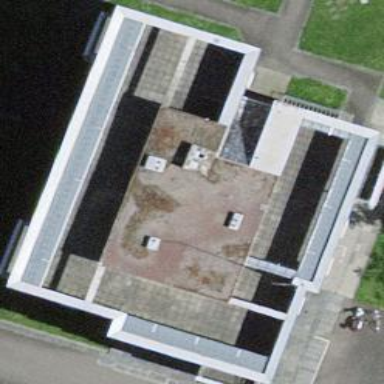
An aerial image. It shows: Building with apartments and flat roof.